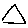
Label: triangle